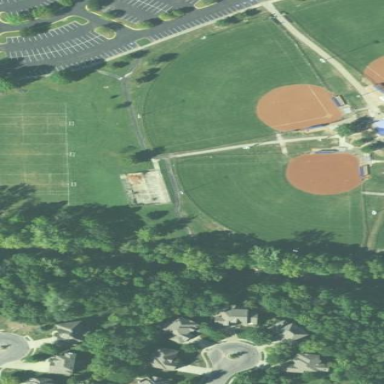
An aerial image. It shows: Baseball pitch for leisure land.